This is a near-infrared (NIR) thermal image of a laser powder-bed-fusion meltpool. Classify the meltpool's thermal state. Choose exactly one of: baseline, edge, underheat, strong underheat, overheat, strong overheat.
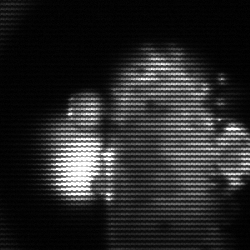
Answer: strong underheat